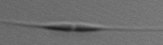
Label: Cylindrotheca